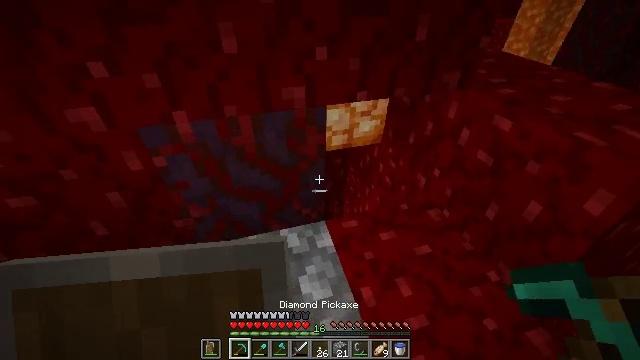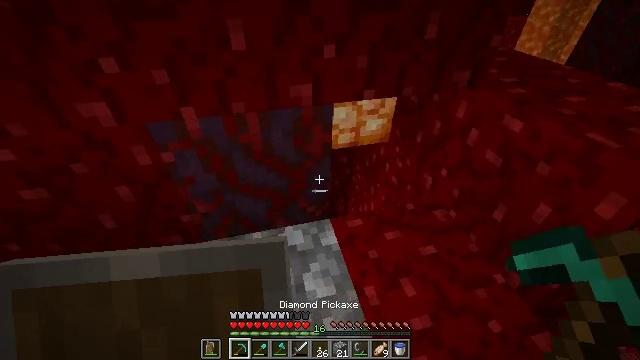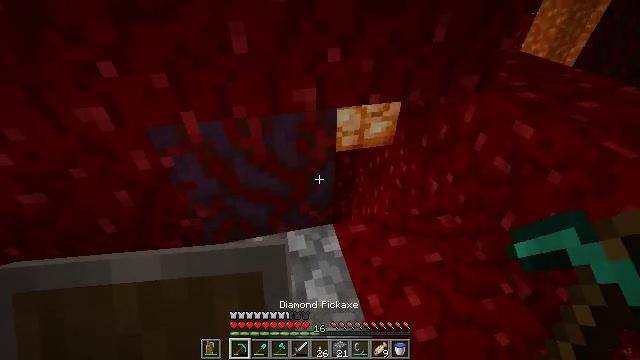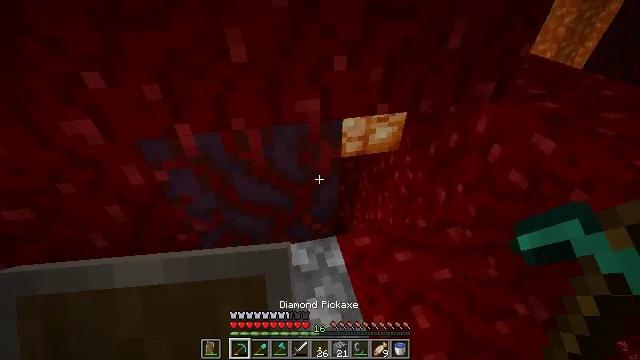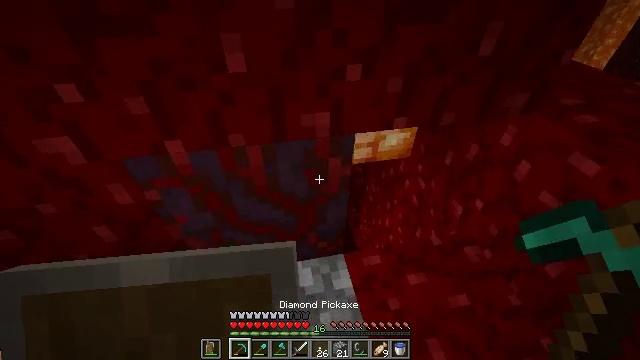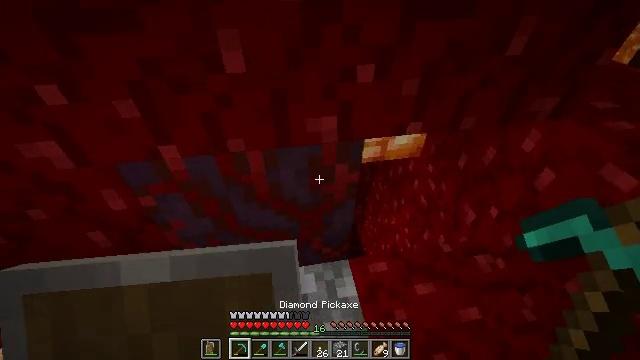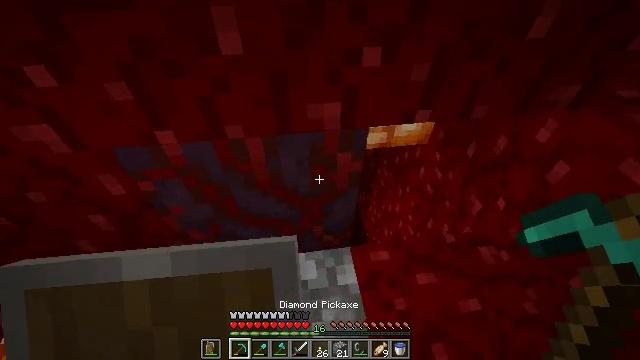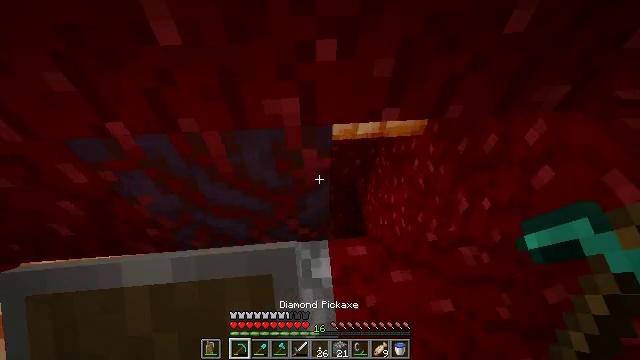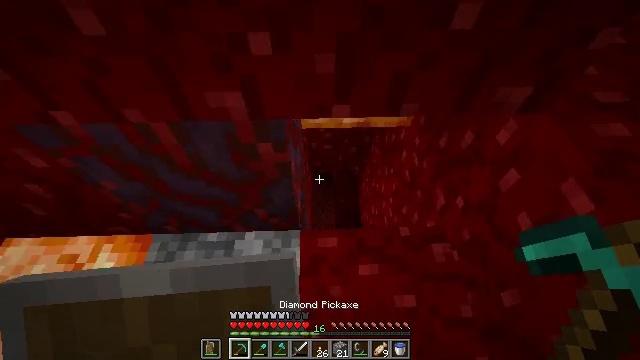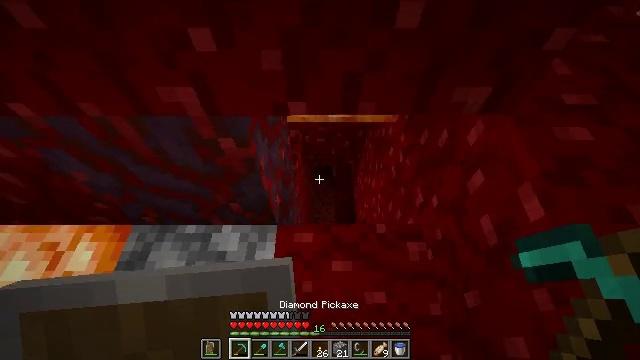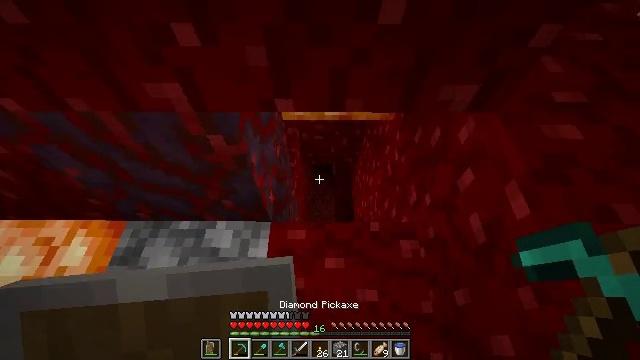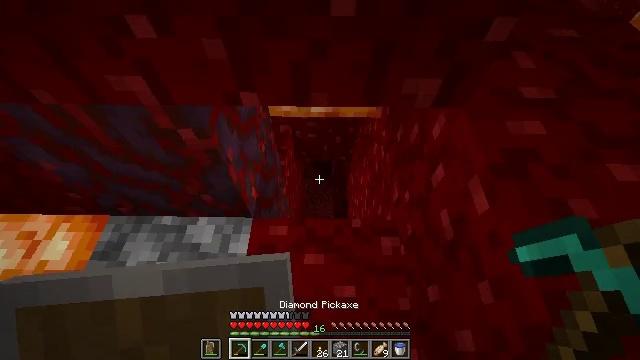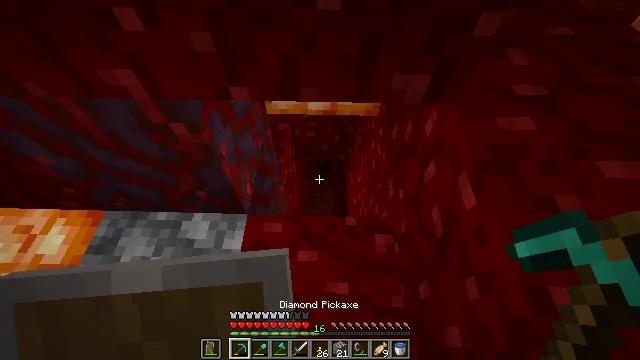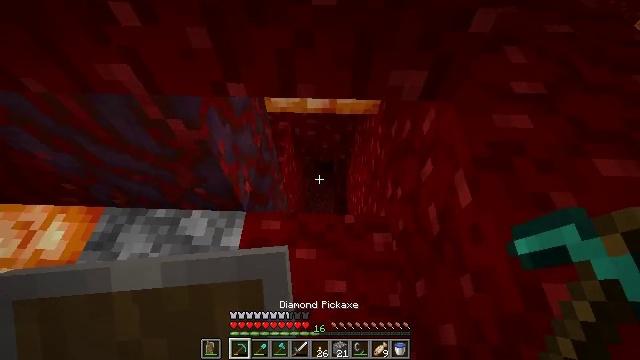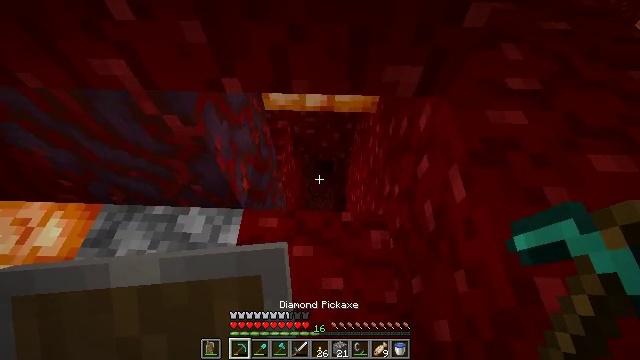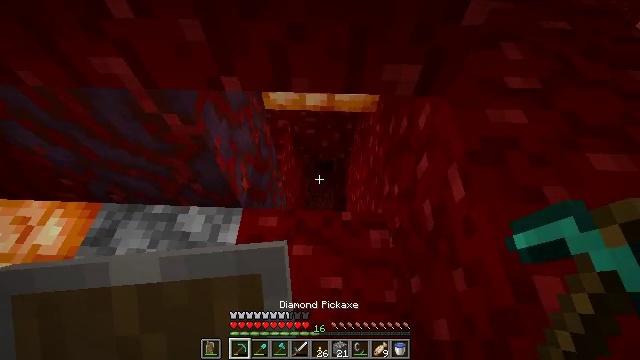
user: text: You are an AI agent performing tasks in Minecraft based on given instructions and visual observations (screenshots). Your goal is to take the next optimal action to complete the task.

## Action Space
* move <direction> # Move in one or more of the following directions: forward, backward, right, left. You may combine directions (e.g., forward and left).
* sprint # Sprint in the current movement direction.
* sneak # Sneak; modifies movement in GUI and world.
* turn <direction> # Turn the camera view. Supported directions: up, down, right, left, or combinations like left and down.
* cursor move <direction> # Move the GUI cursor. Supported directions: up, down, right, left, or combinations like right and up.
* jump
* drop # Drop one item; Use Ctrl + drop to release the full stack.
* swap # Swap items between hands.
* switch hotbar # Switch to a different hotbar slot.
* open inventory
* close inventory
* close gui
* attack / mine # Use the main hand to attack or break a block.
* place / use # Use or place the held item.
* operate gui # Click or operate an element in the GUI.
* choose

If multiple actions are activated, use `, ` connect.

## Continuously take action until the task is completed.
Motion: motion action
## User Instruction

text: Gather crimson stem from a crimson forest.
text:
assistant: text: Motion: turn left
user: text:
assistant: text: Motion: move forward
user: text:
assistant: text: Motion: move forward
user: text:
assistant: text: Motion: move forward, turn left
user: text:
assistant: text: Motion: turn left and down
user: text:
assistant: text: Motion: move right, turn left and down
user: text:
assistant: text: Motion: move right, turn left and down
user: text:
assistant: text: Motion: move right, turn left and down
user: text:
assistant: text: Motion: move right, turn left and down
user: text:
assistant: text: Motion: no_op
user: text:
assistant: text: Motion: no_op
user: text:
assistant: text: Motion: no_op
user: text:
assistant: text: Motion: no_op
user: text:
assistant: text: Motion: no_op
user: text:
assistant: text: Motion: no_op
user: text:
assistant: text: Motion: no_op
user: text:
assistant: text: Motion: no_op
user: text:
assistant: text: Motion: move left, turn down
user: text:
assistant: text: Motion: move forward and move left, turn down
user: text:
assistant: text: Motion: move forward and move left, turn down
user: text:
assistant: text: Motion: move forward, turn down
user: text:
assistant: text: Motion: turn down
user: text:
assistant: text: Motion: turn down
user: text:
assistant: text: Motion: no_op
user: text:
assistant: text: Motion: no_op
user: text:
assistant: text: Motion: no_op
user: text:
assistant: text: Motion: no_op
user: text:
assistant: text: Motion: no_op
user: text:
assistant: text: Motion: no_op
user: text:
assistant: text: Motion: no_op